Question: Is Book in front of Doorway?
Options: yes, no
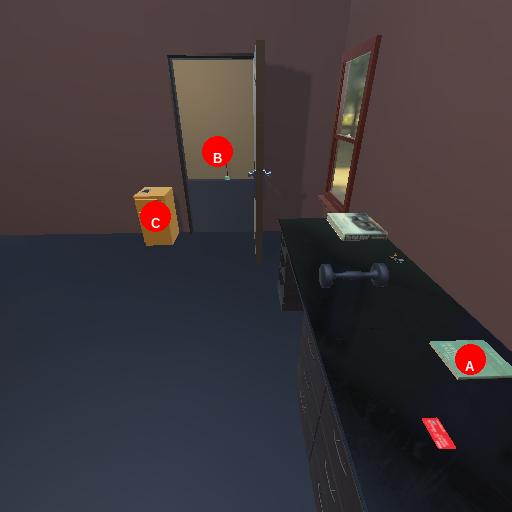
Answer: yes